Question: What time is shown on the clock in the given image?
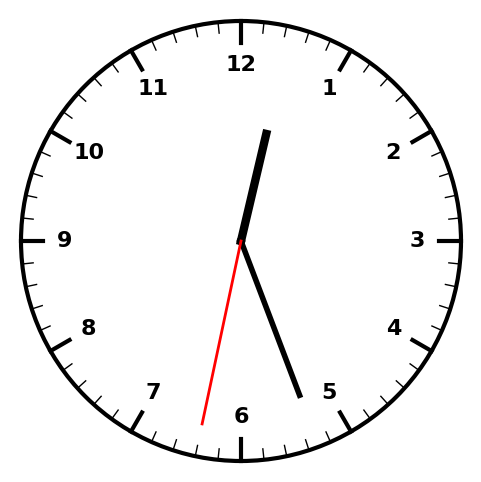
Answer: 12:26:32